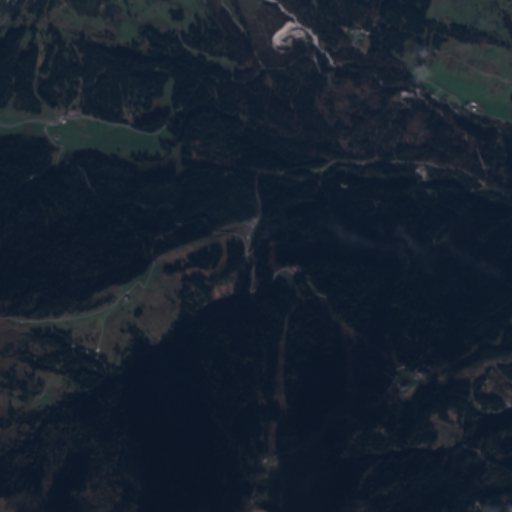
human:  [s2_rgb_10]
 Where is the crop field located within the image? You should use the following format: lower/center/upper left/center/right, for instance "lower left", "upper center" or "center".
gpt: The crop field is located in the upper right of the image.
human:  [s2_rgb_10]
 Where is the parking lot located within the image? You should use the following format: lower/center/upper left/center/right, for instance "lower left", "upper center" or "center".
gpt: The parking lot is located in the upper of the image.
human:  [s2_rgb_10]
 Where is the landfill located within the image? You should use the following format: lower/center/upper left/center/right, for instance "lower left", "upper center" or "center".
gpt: There is no landfill in the image.